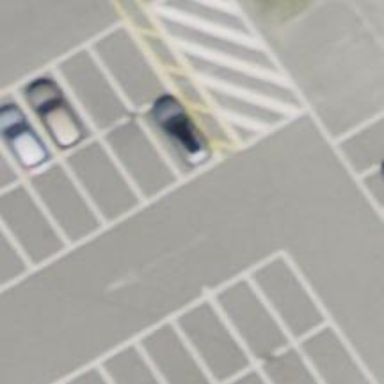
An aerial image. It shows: Uncontrolled footway crossing with markings.